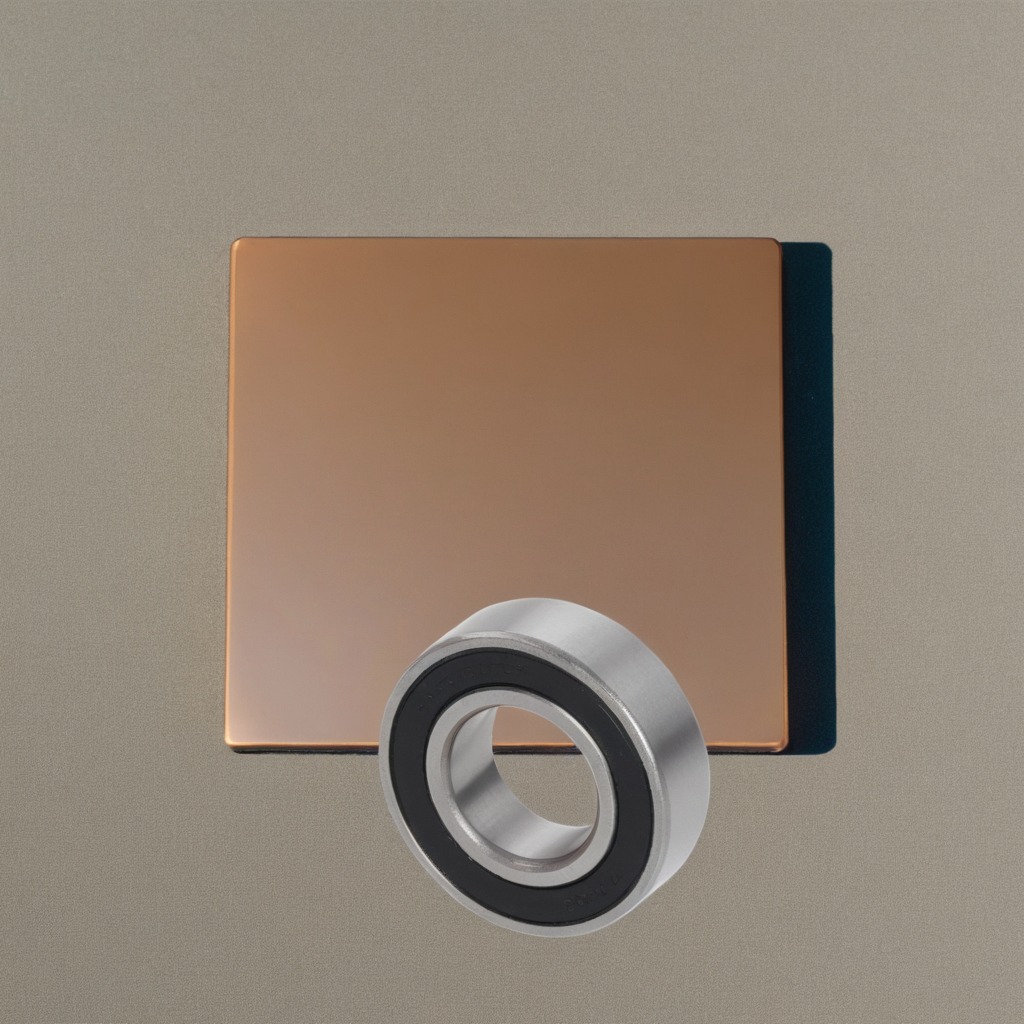
A metal ball bearing lies on the table.